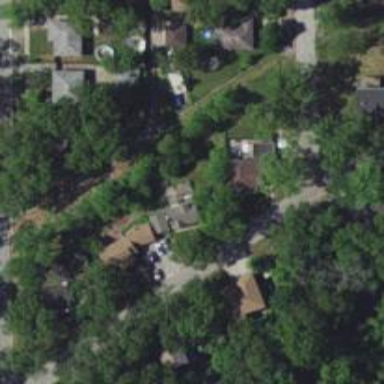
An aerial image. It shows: Alley classified as service road.